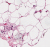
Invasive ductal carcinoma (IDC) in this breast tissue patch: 0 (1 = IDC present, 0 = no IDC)